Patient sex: F
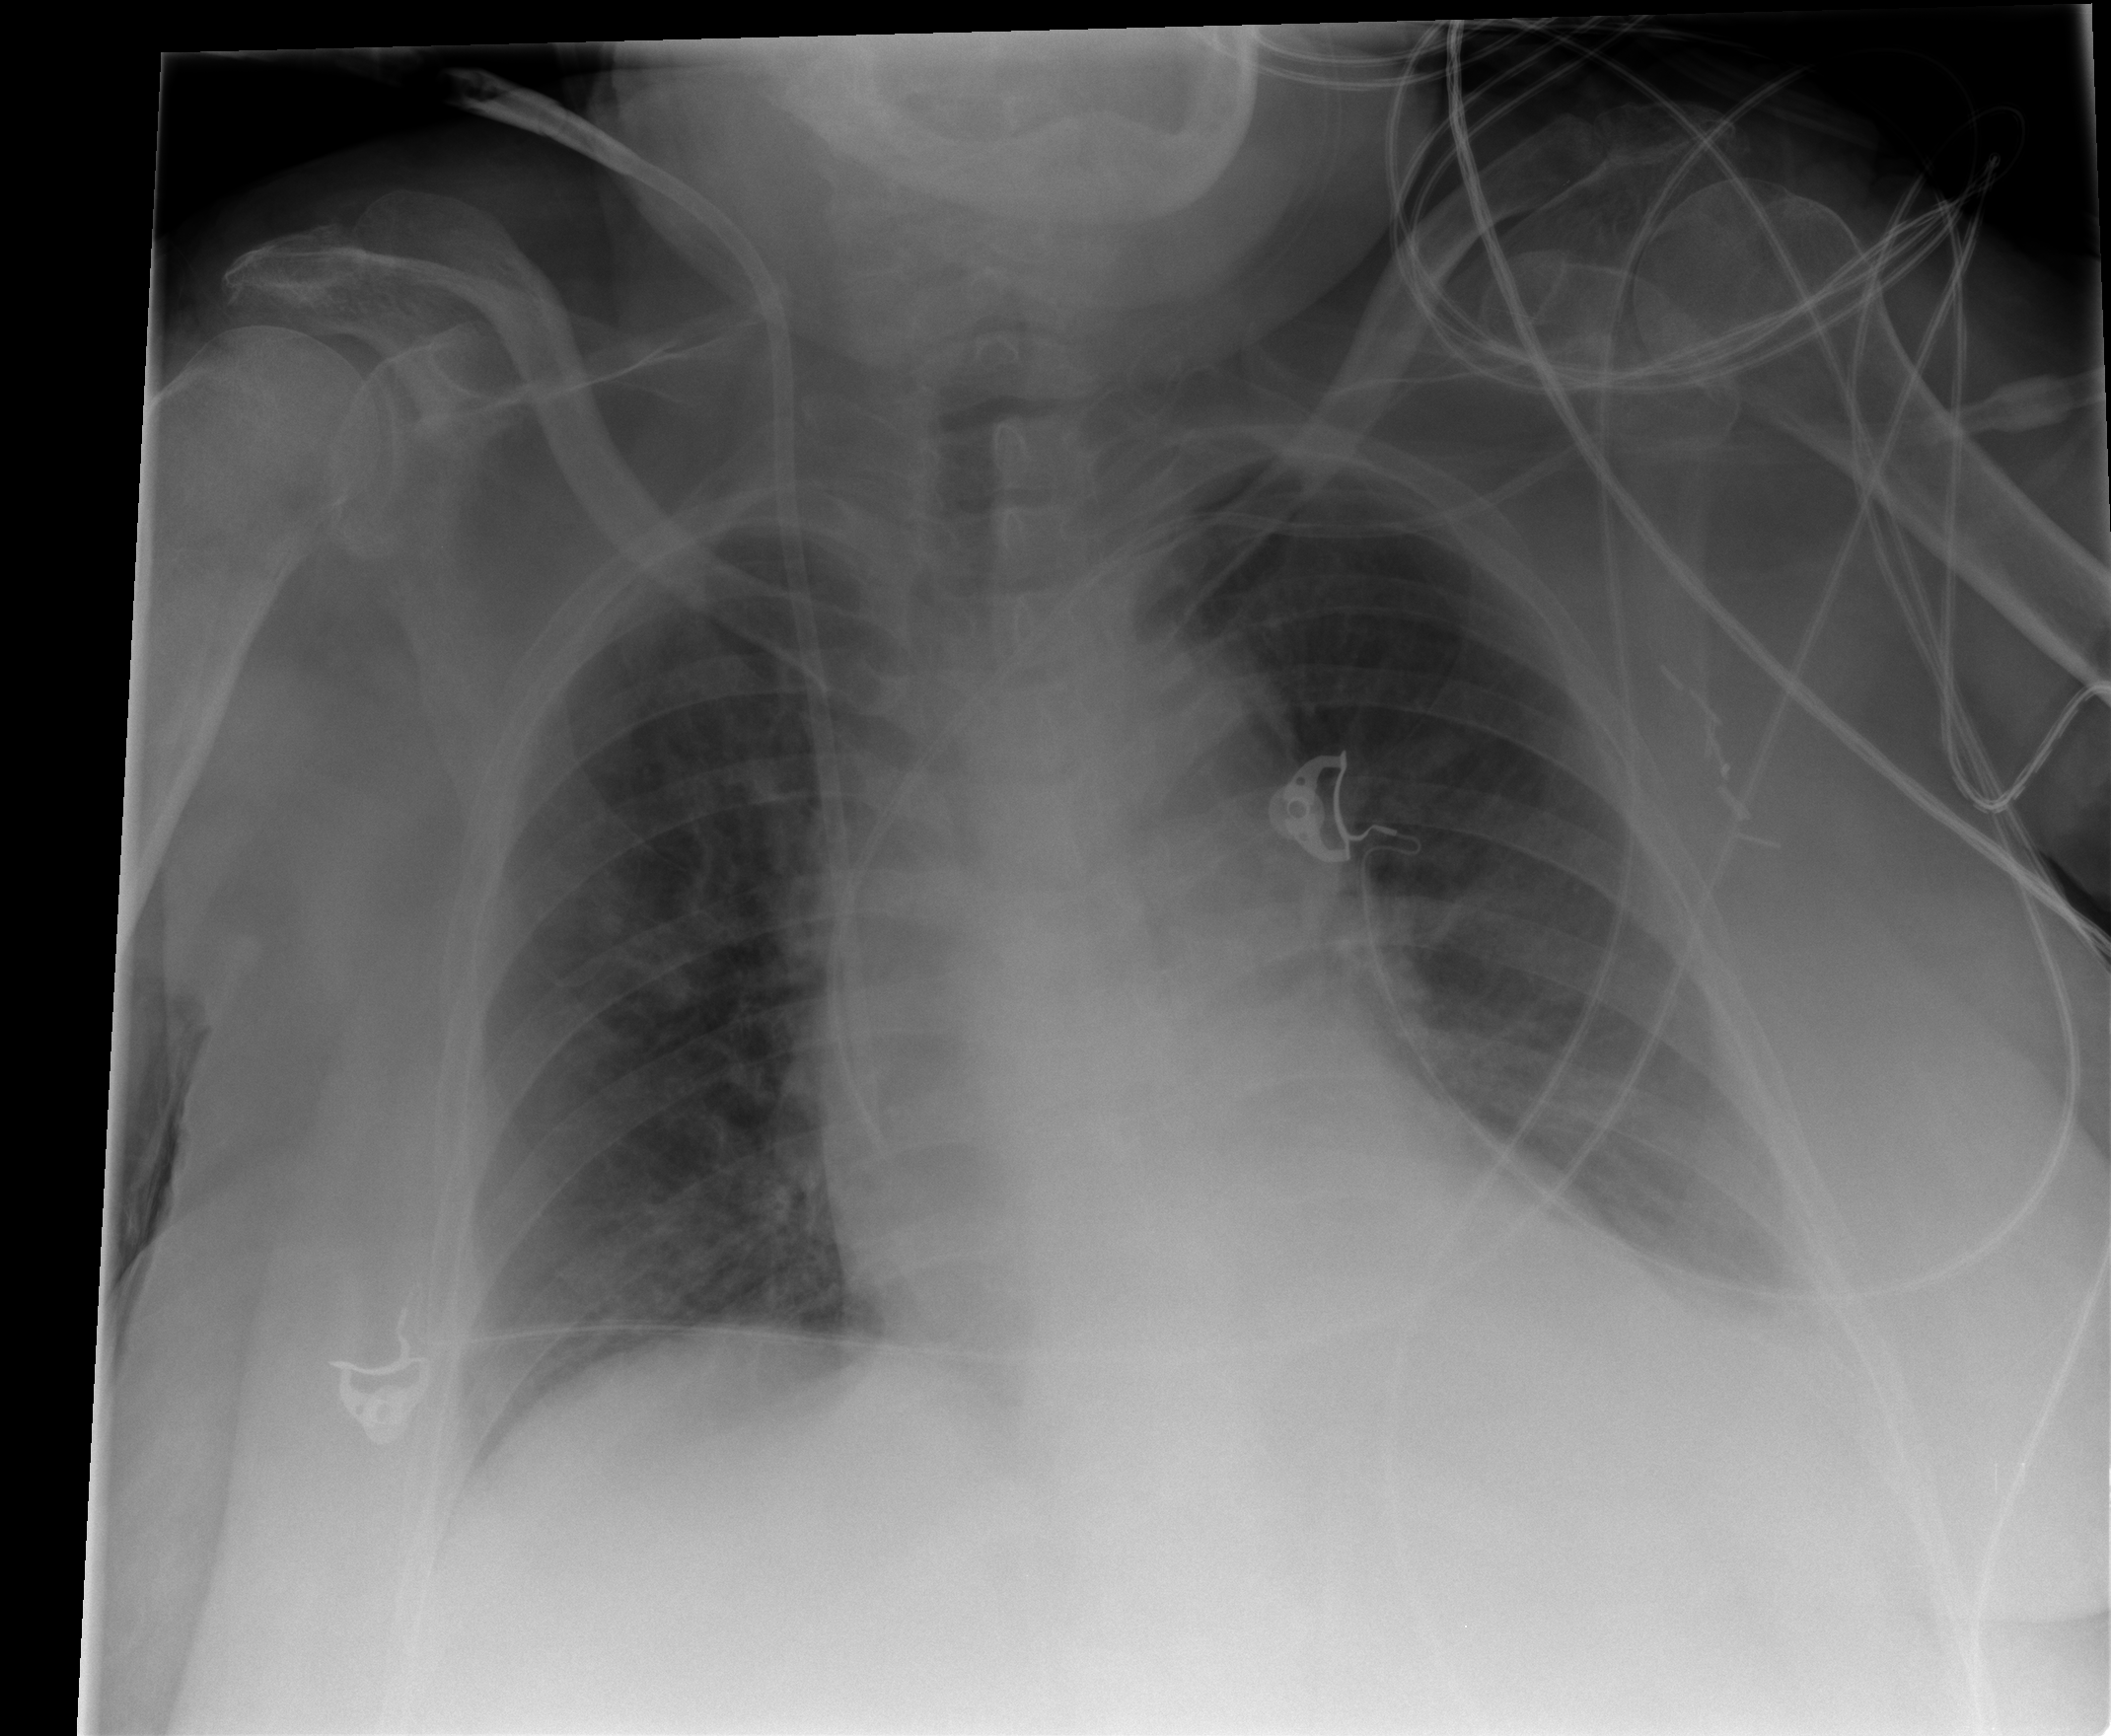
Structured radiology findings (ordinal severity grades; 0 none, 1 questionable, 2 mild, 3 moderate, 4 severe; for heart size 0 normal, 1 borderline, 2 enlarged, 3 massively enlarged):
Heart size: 2
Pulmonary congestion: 0
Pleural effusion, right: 0
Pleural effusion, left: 2
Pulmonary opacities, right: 0
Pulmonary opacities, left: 0
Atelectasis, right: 2
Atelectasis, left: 2